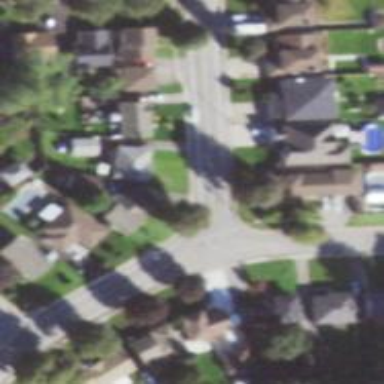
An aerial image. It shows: Mini roundabout on the road.